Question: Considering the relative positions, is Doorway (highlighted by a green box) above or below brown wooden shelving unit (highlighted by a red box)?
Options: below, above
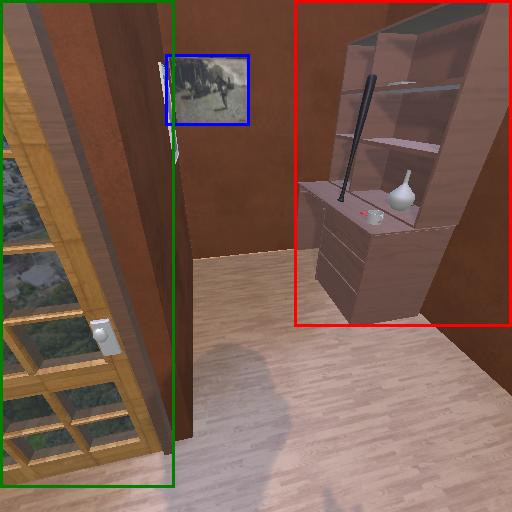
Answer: below